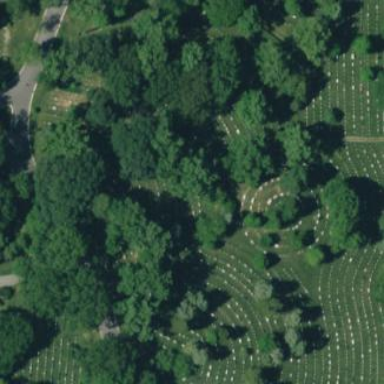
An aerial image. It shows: Sector within cemetery.